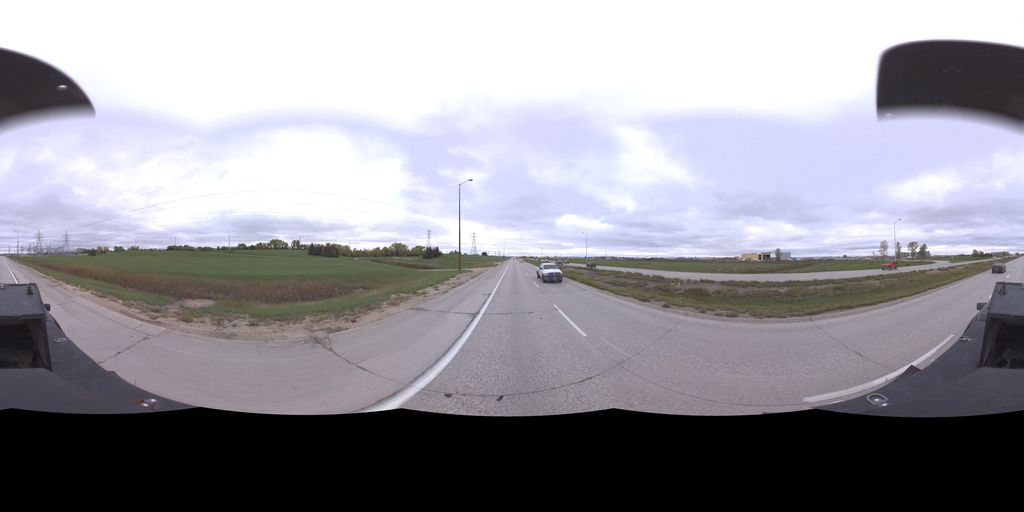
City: winnipeg